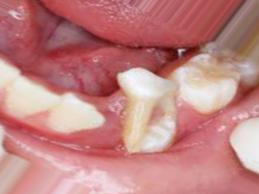
Condition: Caries